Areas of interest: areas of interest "Home Furnishing and Building Materials Market"
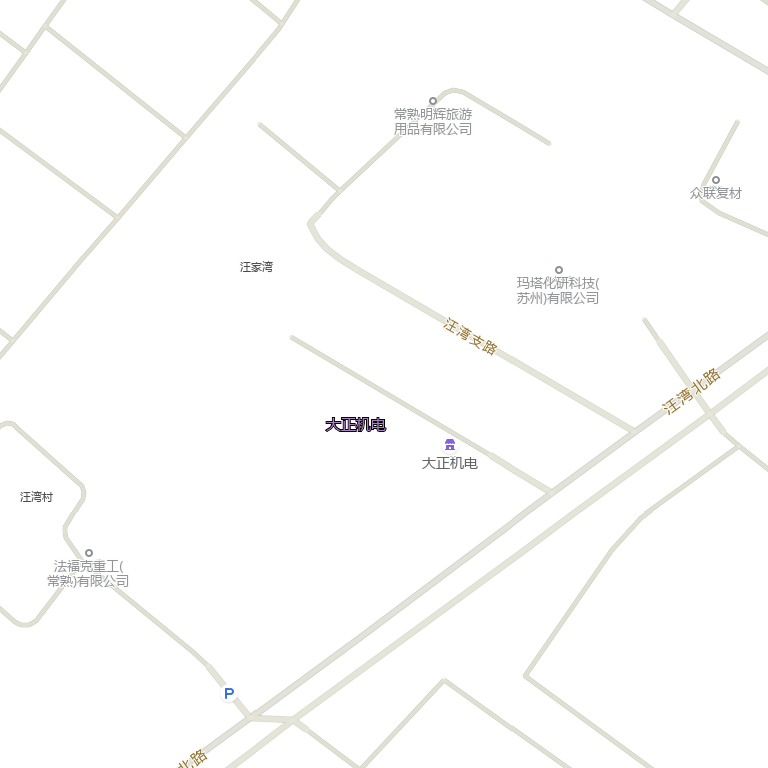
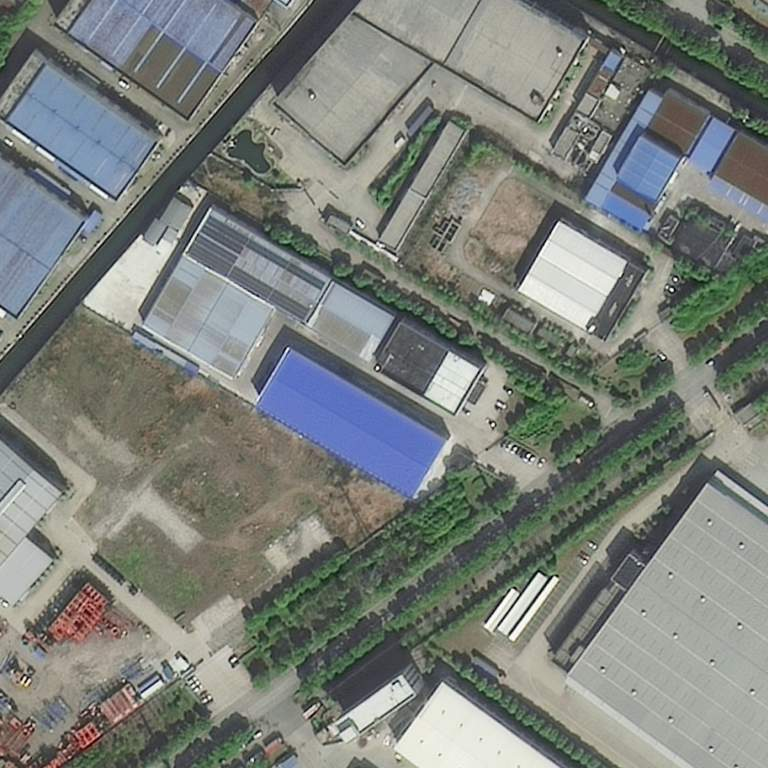